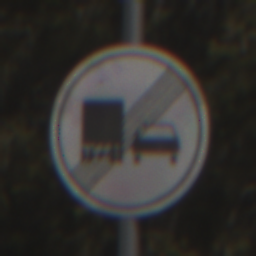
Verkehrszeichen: EndeUeberholverbotKraftfahrzeuge
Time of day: Midday
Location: Outdoor (Nature)
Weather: PartlyCloudy
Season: NotSpecified
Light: Natural